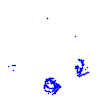
Particle: kaon